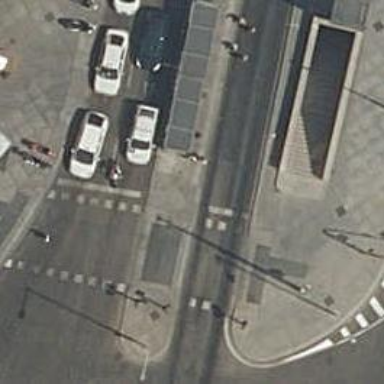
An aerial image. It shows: Road crossing with traffic signals.